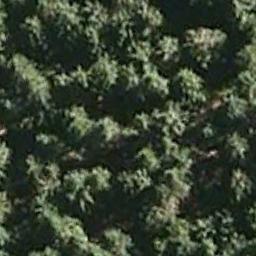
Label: forest